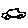
Label: car